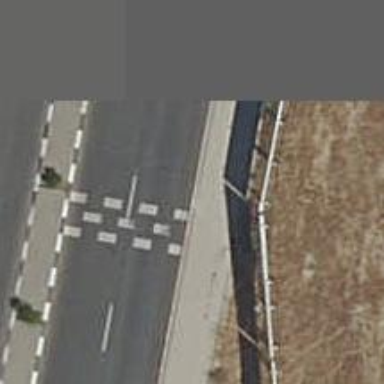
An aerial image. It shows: Rumble strip for traffic calming.